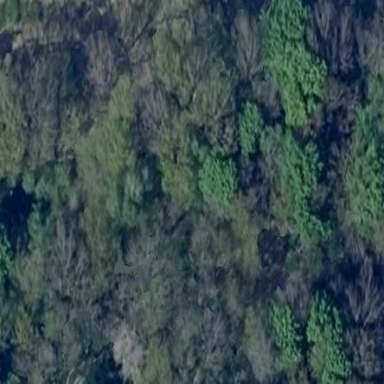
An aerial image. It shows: Deciduous broadleaved woodland.